Question: Goal:
When I have updated or added a new data, I would like the to update the webpage and then a popup screen will appear automatically. The text is "test"
THe problem is that I don't knwo how to do it.
Is it possible to do it by using bootstrap, not twitter bootstrap?
Today, I'm using boostrap and asp.net mvc.
<URL>
'''
public ActionResult Contact()
{
ViewBag.Message = "Your contact page.";
ViewBag.Product = "Test";
return View();
}
'''

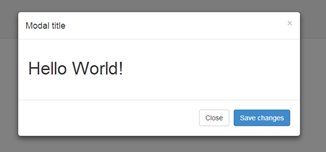
Answer: You need to persist the message though a new request to the server which you can do many ways. You could use tempdata, session, DB, or pass it to the action manually. I usually use tempdata, which is like ViewBag but lasts through another request:
'''
public ActionResult Contact()
{
ViewBag.Message = "Your contact page.";
TempData["Product"] = "Test";
return View();
}
'''
in the view:
'''
@if (TempData["Product"] != null)
{
<!-- Modal -->
<div class="modal fade" id="myModal" tabindex="-1" role="dialog" aria-labelledby="myModalLabel" aria-hidden="true">
<div class="modal-dialog">
<div class="modal-content">
<div class="modal-header">
<button type="button" class="close" data-dismiss="modal" aria-label="Close"><span aria-hidden="true">&times;</span></button>
<h4 class="modal-title" id="myModalLabel">Modal title</h4>
</div>
<div class="modal-body">
@TempData["Product"]
</div>
<div class="modal-footer">
<button type="button" class="btn btn-default" data-dismiss="modal">Close</button>
<button type="button" class="btn btn-primary">Save changes</button>
</div>
</div>
</div>
</div>
<script>$('#myModal').modal();</script>
}
'''
This sample code sees if there is a message, if so it will put the modal HTML on the page with your message. There are other ways of doing this too.
Make sure you have bootstrap CSS and JS files referenced on the page before this tiny script runs.